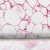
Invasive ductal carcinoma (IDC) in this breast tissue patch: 0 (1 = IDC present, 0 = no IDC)